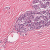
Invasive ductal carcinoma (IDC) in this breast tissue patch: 0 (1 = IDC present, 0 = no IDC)